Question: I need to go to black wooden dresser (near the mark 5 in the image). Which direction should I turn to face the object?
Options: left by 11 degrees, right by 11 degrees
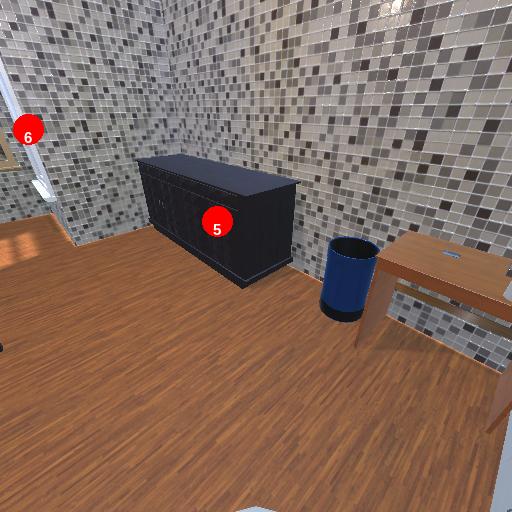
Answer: left by 11 degrees